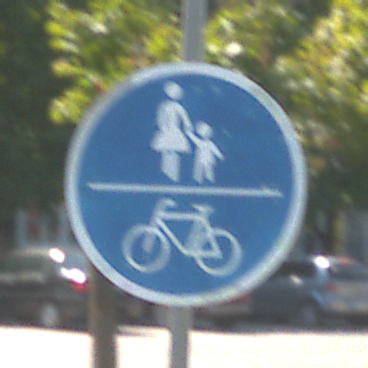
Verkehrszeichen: GemeinsamerGehUndRadweg
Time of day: Midday
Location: Outdoor (Urban)
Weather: Clear
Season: NotSpecified
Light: Natural